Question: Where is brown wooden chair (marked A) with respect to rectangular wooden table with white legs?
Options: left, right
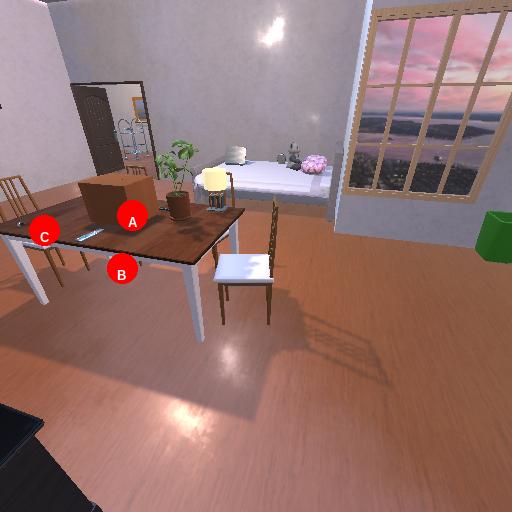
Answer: left